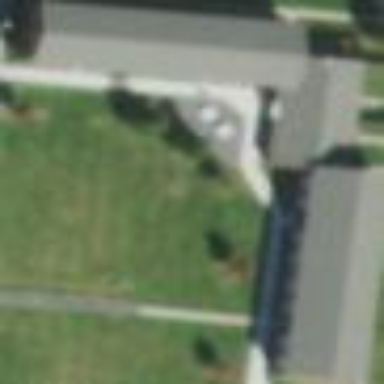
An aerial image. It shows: Dormitory building.